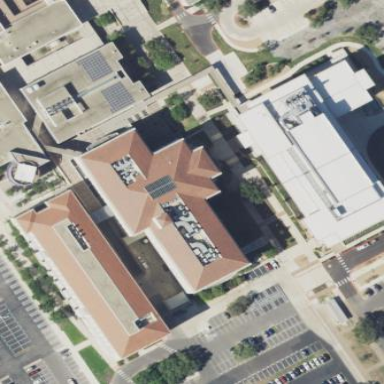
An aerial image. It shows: View of university building.